Question:
I am trying to set up a Django 1.7 project to push to openshift. I'm following <URL>. I've sucessfully got the initial project going on openshift, now I'm trying to move a local project into this file structure so I can deploy it.
When I run the project I get:
'''
TemplateDoesNotExist at /index/
'''
The templates are all in the static/templates folder (in the screenshot). My settings url contains:
'''
BASE_DIR = os.path.dirname(os.path.dirname(__file__))
......
STATIC_URL = '/static/'
STATIC_ROOT = os.path.join(BASE_DIR, 'wsgi','static')
STATICFILES_FINDERS = (
'django.contrib.staticfiles.finders.FileSystemFinder',
'django.contrib.staticfiles.finders.AppDirectoriesFinder',
)
TEMPLATE_LOADERS = (
'django.template.loaders.filesystem.Loader',
'django.template.loaders.app_directories.Loader',
)
'''
How can I get help django find the templates?
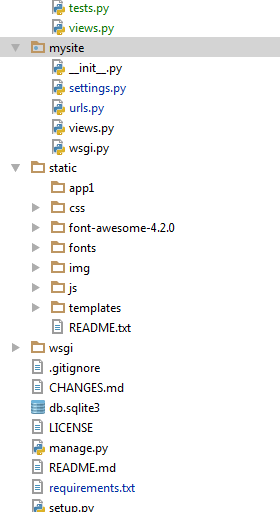
Answer: move out your templates from '/static/' in the parent directory, you don't want them moved to 'wsgi/static' when doing 'collectstatic', then add this setting:
'''
TEMPLATE_DIRS = (
os.path.join(BASE_DIR, 'templates'),
)
'''